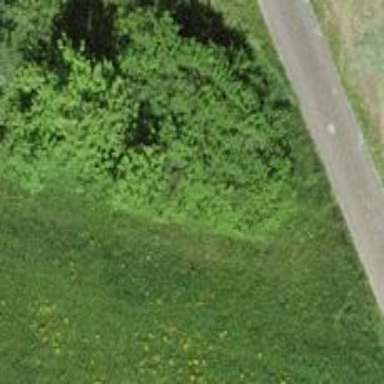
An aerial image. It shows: Hedge acting as barrier.